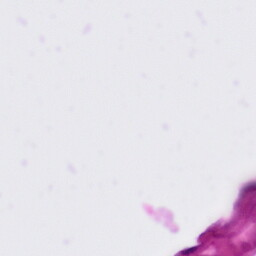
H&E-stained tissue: Tonsil